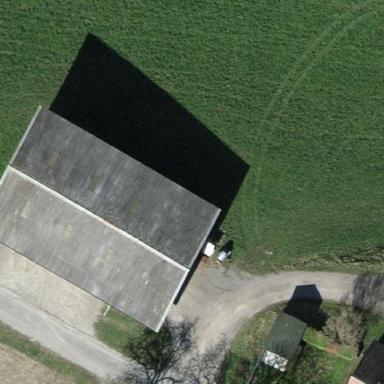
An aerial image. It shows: Farm auxiliary building.